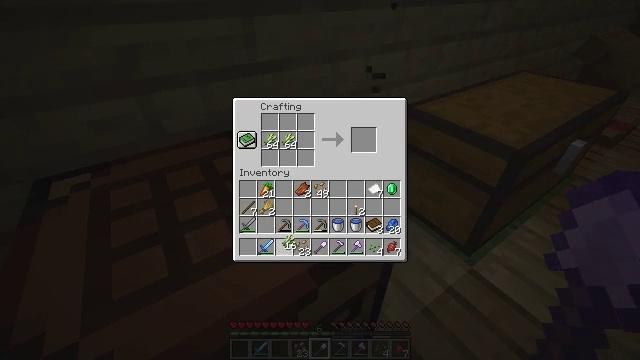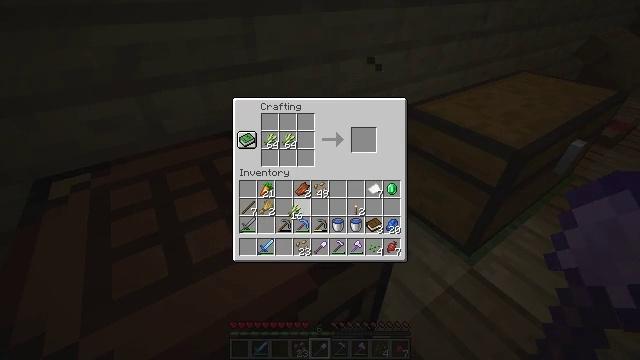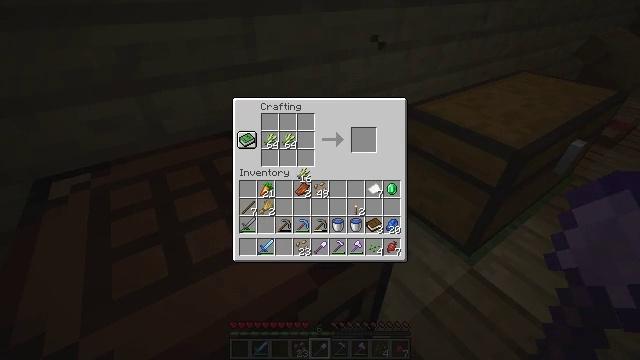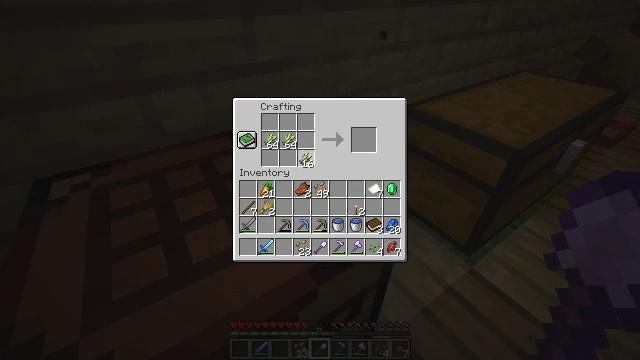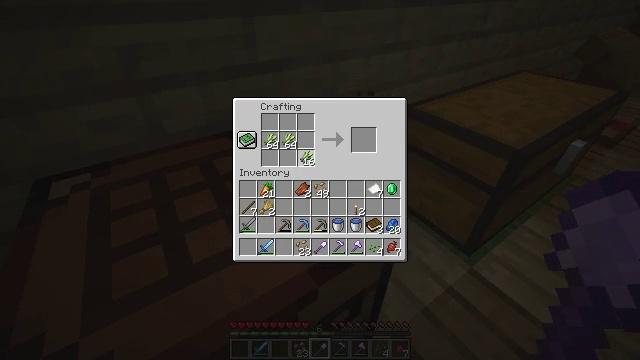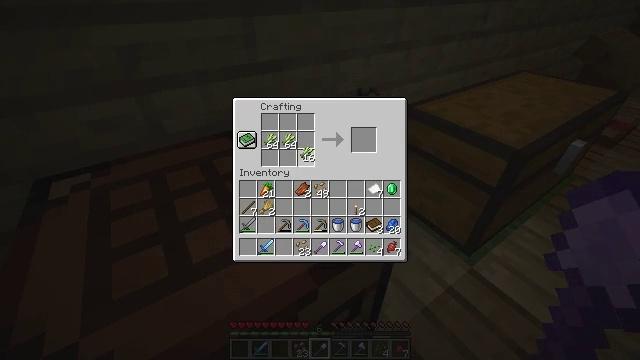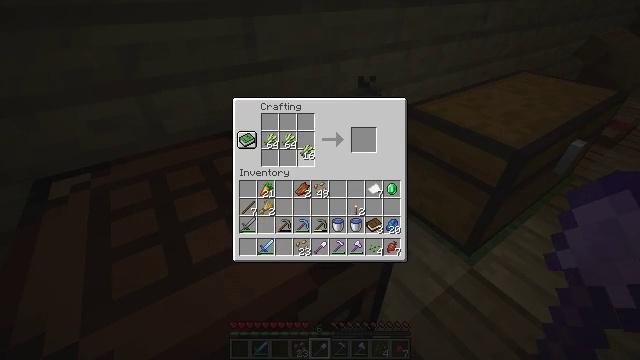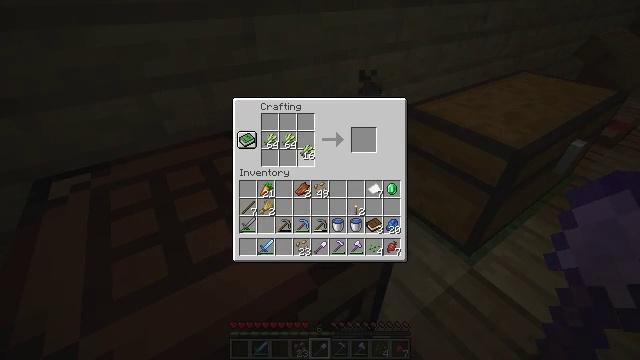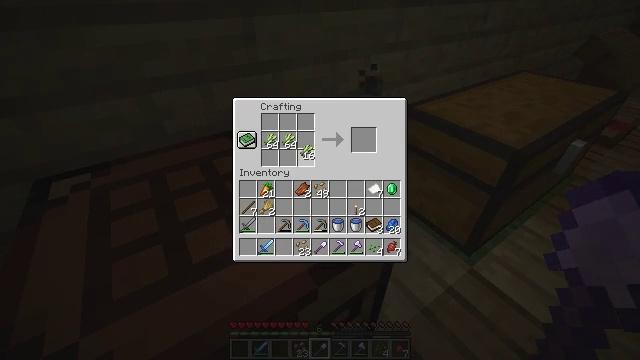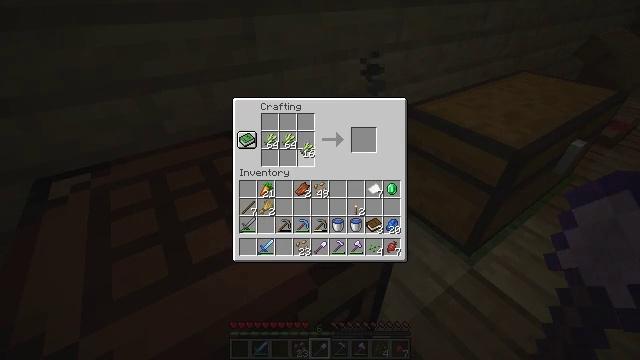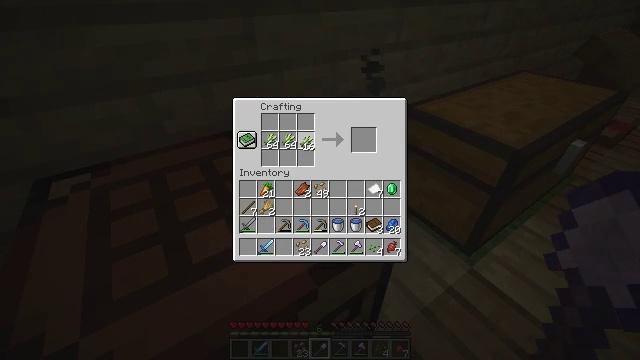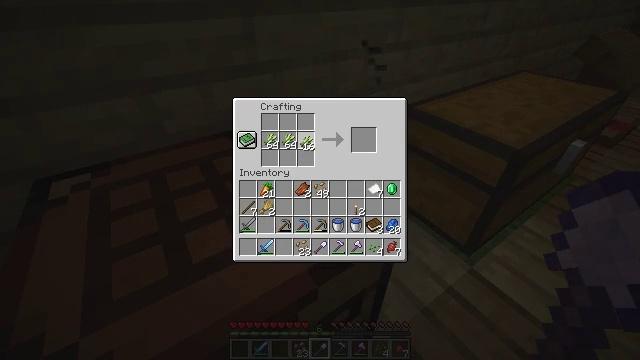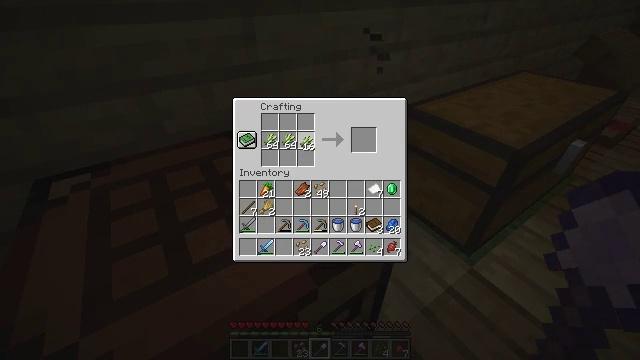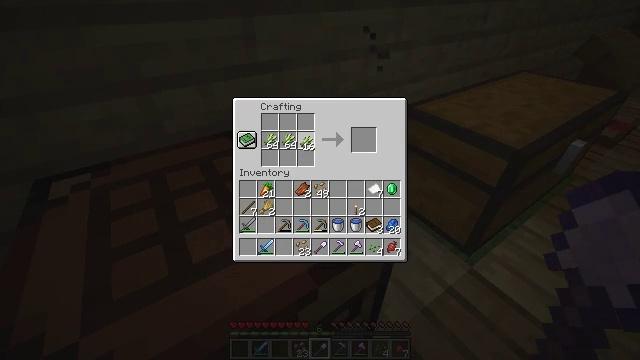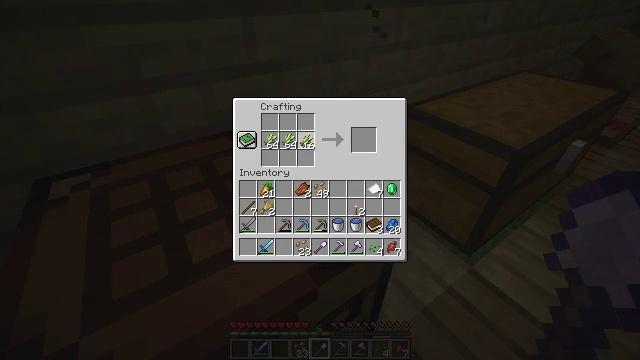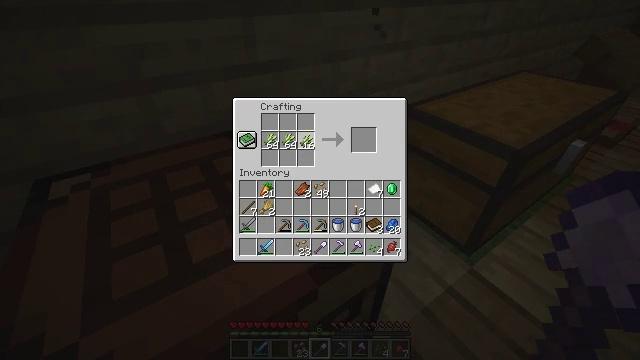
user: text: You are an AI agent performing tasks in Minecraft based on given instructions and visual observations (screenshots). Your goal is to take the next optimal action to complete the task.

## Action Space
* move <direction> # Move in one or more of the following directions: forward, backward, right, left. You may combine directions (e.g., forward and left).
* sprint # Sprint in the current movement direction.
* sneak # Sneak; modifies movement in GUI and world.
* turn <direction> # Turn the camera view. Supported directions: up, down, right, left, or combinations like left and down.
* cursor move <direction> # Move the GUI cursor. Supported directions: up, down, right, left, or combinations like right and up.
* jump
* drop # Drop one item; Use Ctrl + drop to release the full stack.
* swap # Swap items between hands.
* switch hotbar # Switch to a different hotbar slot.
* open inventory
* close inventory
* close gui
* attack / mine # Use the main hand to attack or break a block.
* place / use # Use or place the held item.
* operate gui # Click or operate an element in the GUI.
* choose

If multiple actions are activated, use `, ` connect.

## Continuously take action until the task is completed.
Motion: motion action
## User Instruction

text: In the crafting table, craft some paper.
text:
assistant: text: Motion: cursor move up
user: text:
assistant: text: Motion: cursor move right and up
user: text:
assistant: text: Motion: cursor move up
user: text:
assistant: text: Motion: no_op
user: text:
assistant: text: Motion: no_op
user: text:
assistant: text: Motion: no_op
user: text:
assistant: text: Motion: no_op
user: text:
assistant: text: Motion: no_op
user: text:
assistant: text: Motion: no_op
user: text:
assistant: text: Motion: cursor move up
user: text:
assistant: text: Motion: no_op
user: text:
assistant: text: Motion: no_op
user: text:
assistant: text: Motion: no_op
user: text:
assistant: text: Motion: no_op
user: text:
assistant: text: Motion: no_op
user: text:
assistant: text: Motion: operate gui
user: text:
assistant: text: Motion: operate gui
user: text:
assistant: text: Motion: no_op
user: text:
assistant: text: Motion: no_op
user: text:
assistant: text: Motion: cursor move right
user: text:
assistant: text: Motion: cursor move right
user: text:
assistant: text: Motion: cursor move right
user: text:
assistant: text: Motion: no_op
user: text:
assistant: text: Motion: no_op
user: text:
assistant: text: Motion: no_op
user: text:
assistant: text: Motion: no_op
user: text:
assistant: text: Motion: no_op
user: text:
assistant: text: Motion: no_op
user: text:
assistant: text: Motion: no_op
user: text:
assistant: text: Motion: no_op